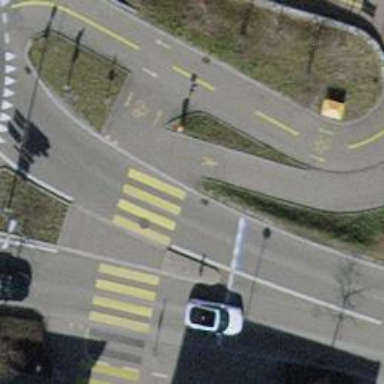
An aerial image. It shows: Traffic calming island.